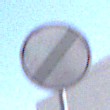
Verkehrszeichen: EndeSaemtlicherBegrenzungen
Umgebung: Outdoor, Urban
Tageszeit: MorningAfternoon
Wetter: Clear
Licht: Natural
Jahreszeit: NotSpecified
Kontrast: HighContrast